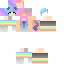
A female human skin with pale skin, wearing blonde long hair dressed in a blue tshirt and black pants, featuring a closed mouth.